Field crop: tomato
Growth stage: 1
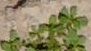
Species: portulaca